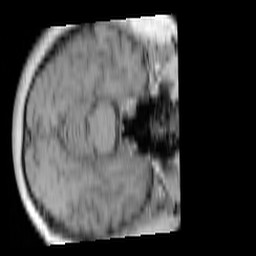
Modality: T1w
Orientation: axial
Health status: ill
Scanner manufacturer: siemens
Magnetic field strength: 3 T
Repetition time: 0.44 s
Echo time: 0.00266 s